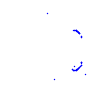
Particle: kaon